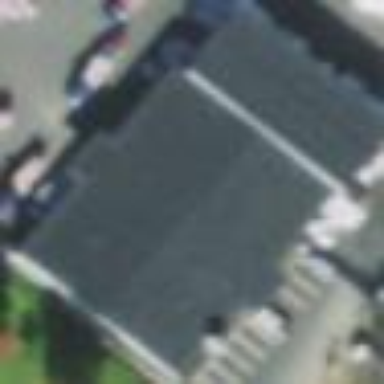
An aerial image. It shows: Commercial building.